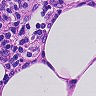
Metastatic tissue present: no